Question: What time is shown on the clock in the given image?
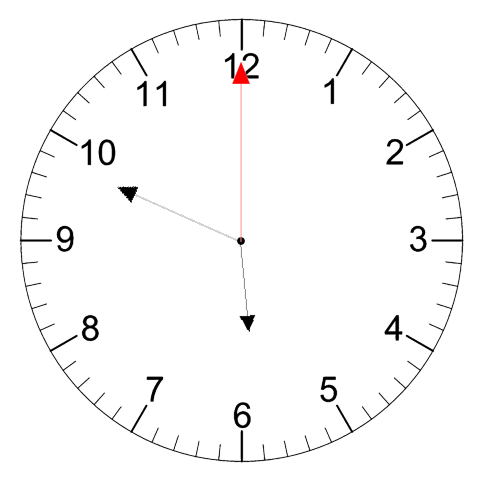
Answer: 05:49:00